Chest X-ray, PA view. Patient: 69 years old, sex M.
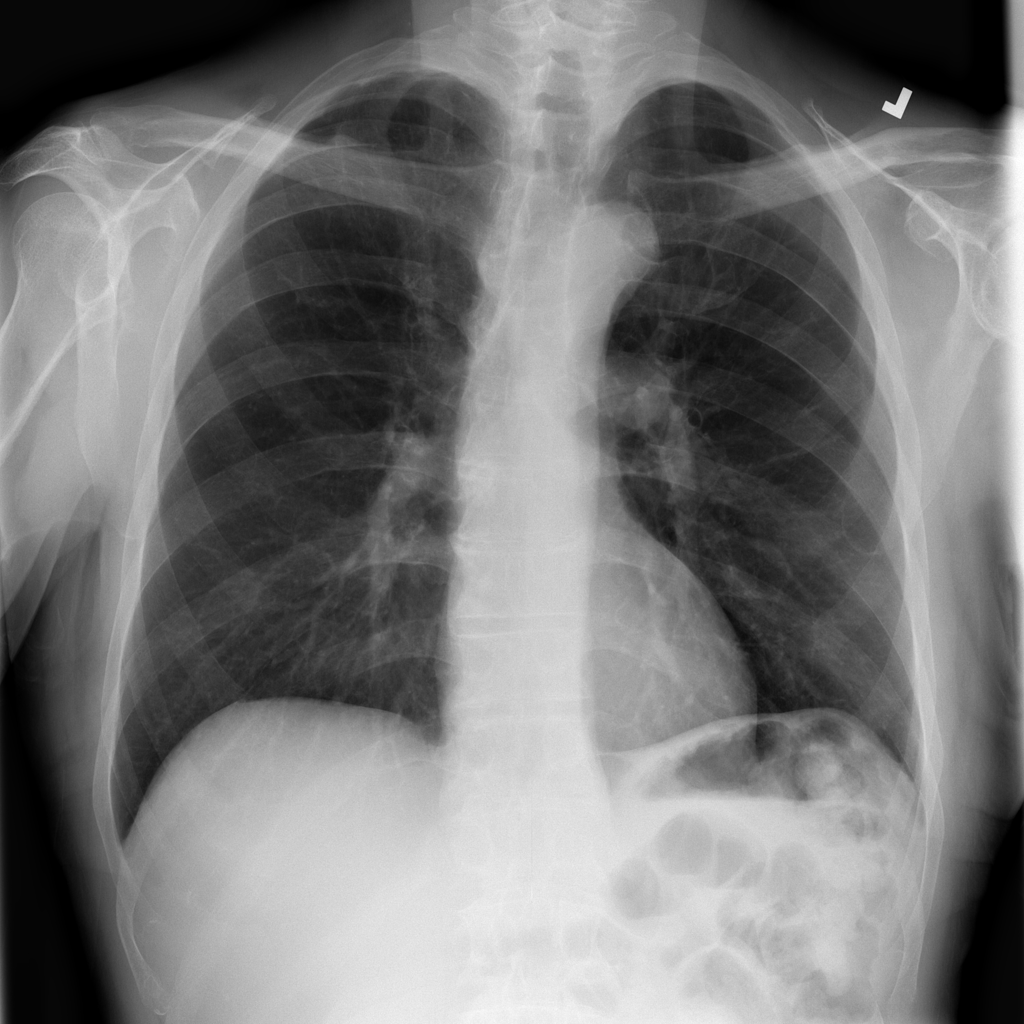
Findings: Infiltration